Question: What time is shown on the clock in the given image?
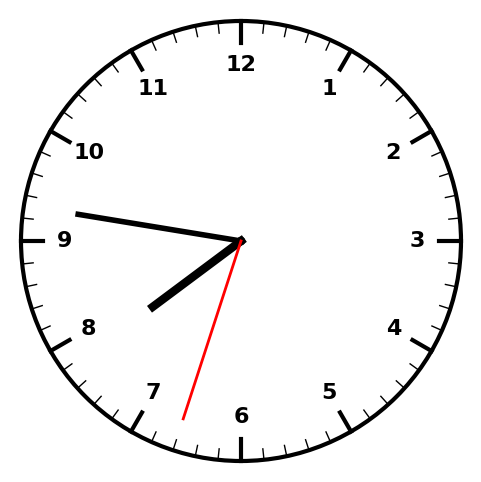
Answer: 07:46:33